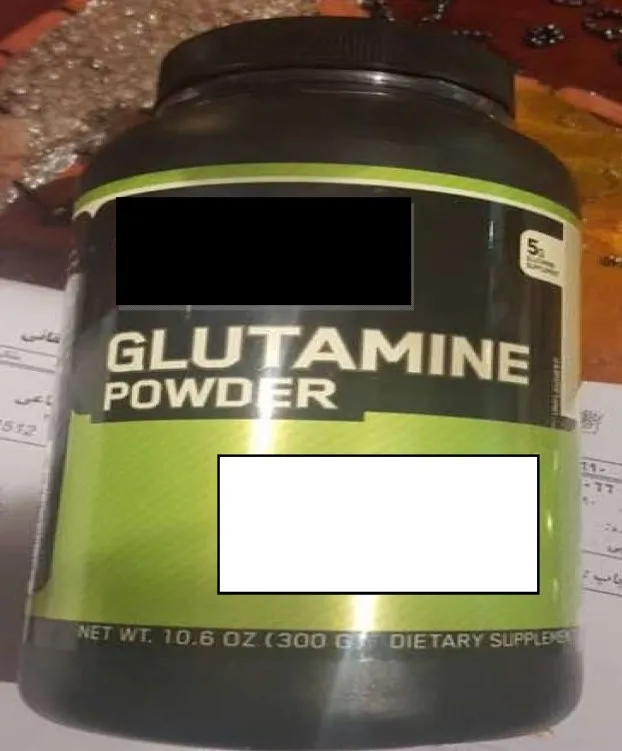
Glutamine powder used by the patient.
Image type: ophthalmic_imaging (oct)